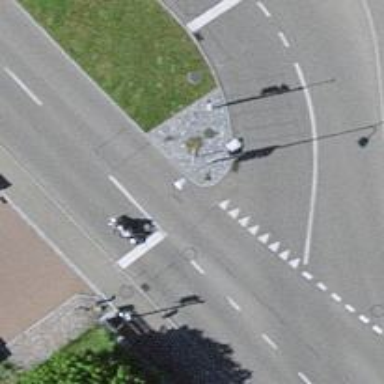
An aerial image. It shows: Road with traffic signals.